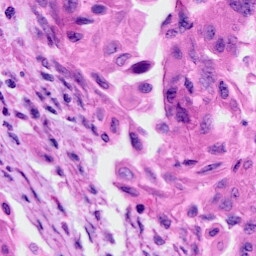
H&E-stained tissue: Cervix